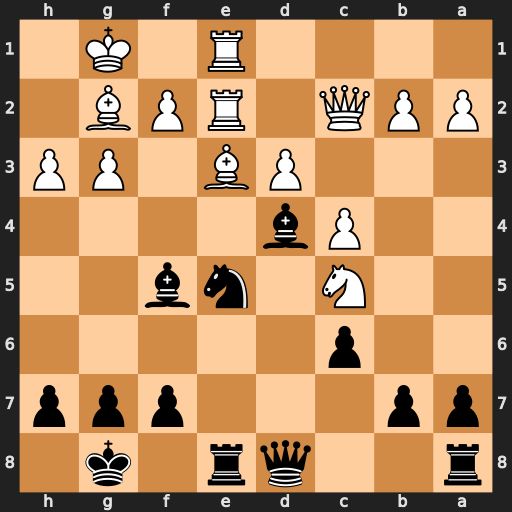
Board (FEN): r2qr1k1/pp3ppp/2p5/2N1nb2/2Pb4/3PB1PP/PPQ1RPB1/4R1K1
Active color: b
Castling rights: -
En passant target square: -
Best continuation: Bxc5 Bxc5 Bxd3 Qc3 Bxe2